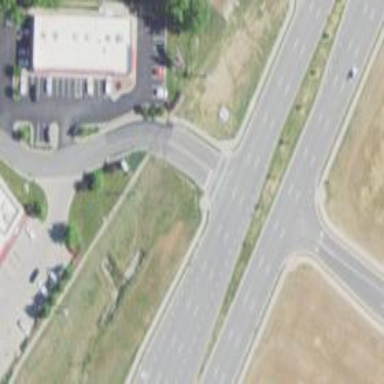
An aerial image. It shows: Uncontrolled crossing on the road.